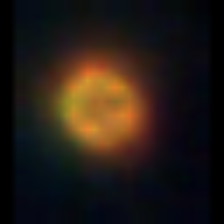
Taxon: NanoPlankton
Group: Other